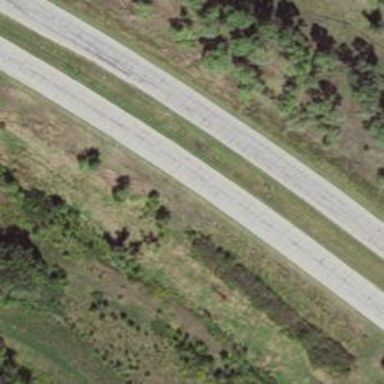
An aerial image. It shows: Asphalt road classified as primary highway with expressway characteristics.